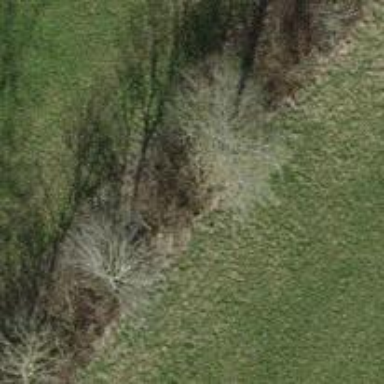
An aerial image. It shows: Beautiful tree in nature.